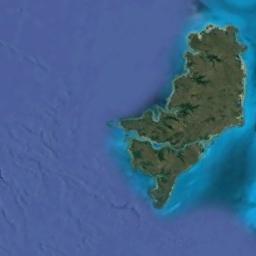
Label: island